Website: ulta-beauty
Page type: payment
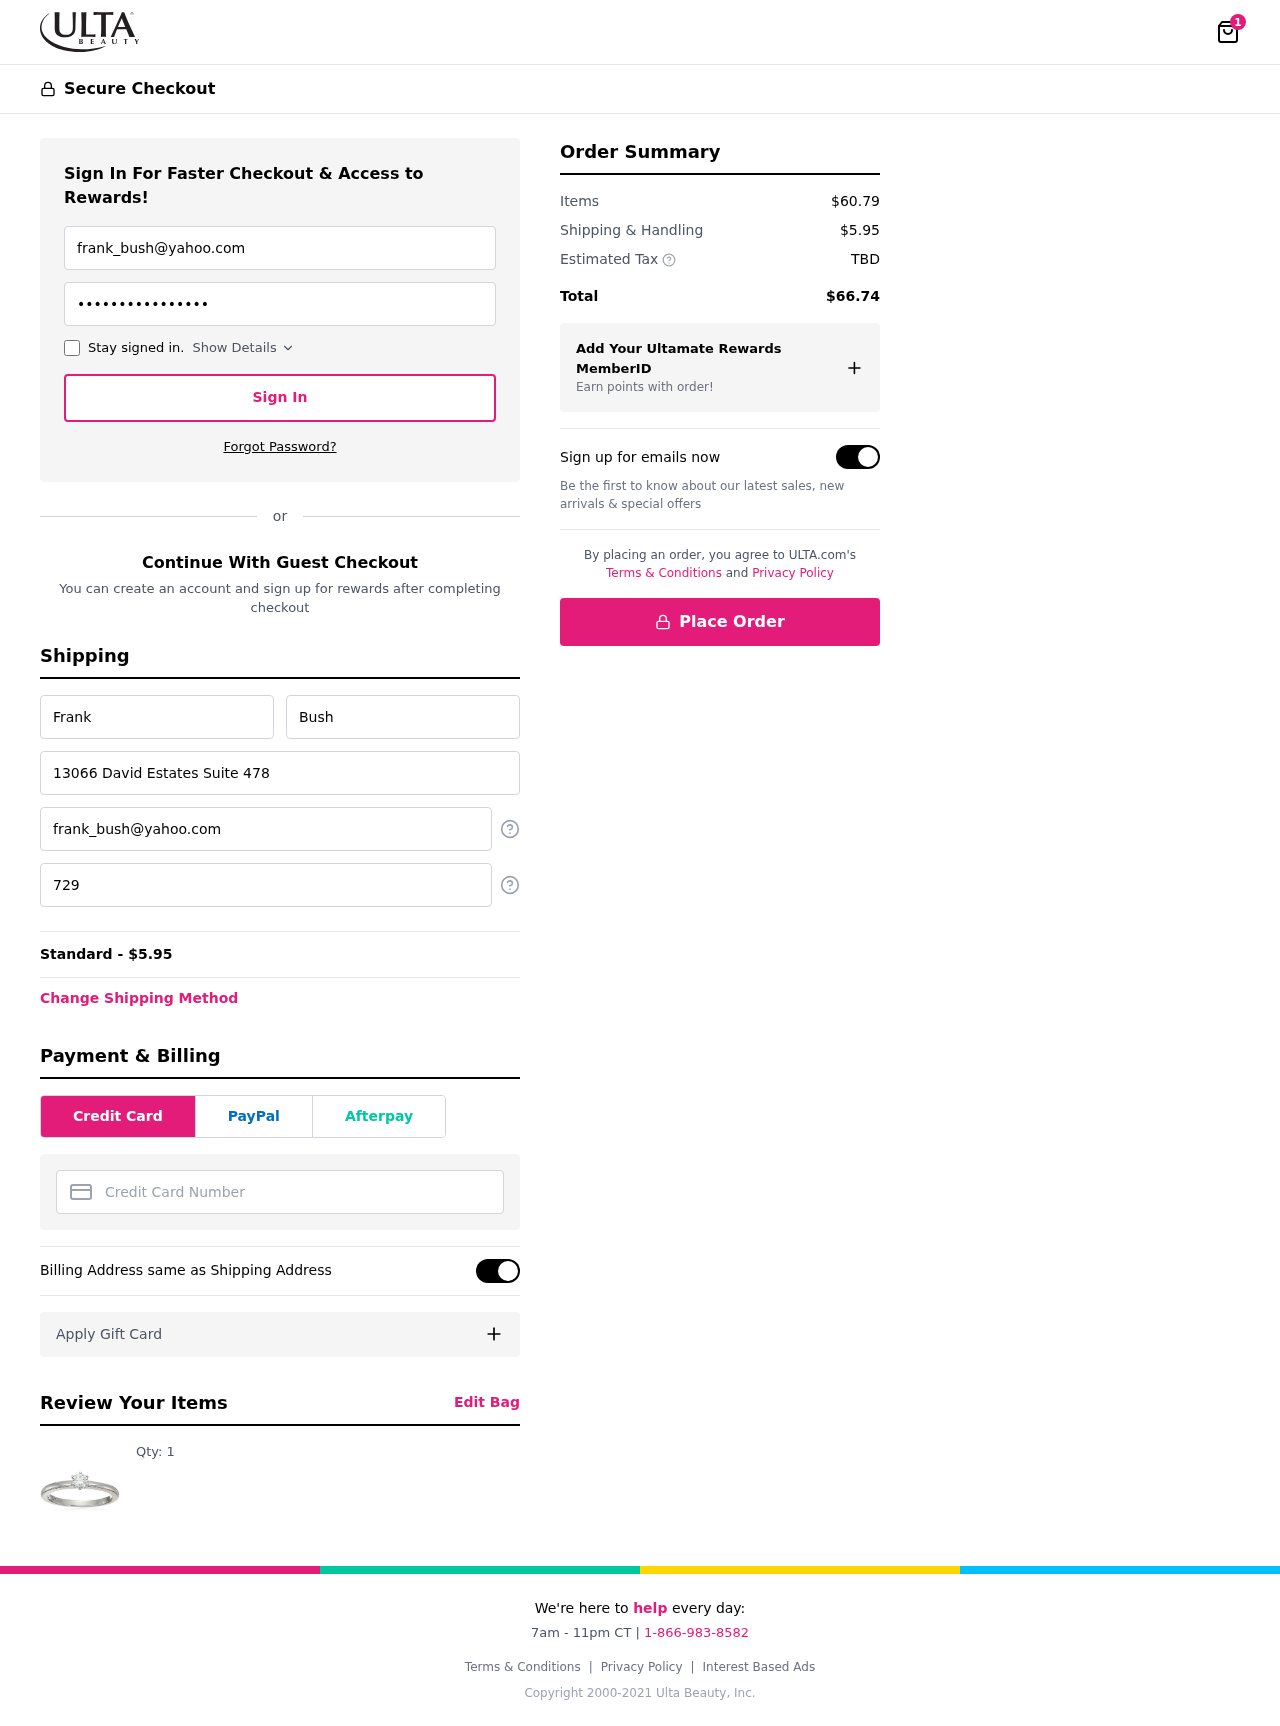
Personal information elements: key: PII_CARD_NUMBER
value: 6011 4985 2844 4300
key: PII_EMAIL
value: frank_bush@yahoo.com
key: PII_FIRSTNAME
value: Frank
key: PII_LASTNAME
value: Bush
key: PII_PHONE
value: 7294869500
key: PII_STREET
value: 13066 David Estates Suite 478
Product elements: key: PRODUCT1_QUANTITY
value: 1
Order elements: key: ORDER_NUM_ITEMS
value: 1
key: ORDER_SHIPPING_COST
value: $5.95
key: ORDER_SHIPPING_COST
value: Standard - $5.95
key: ORDER_SUBTOTAL
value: $60.79
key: ORDER_TAX
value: TBD
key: ORDER_TOTAL
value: $66.74